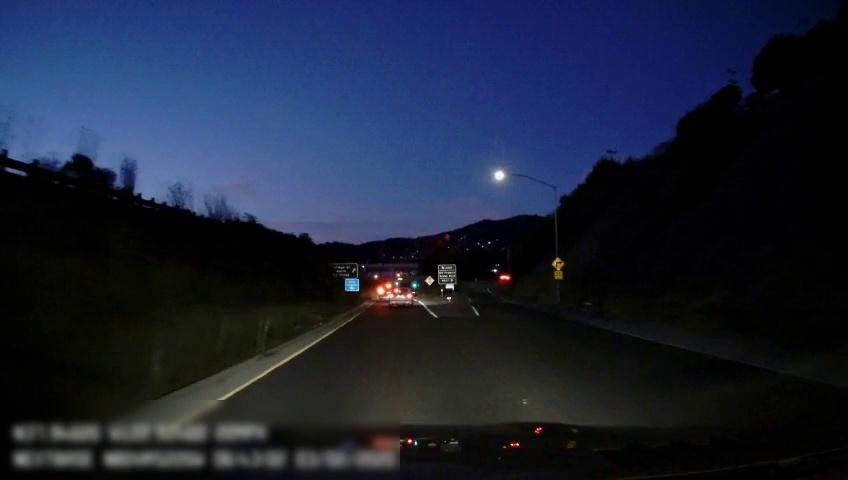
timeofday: Night
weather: Other
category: Drivable Space
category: Vehicles | Car
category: Vehicles | SUV
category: Lanes | Current Lane
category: Lanes | Alternate Lane
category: Lanes | Alternate Lane
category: Lanes | Alternate Lane
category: Traffic | Signs
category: Traffic | Signs
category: Traffic | Signs
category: Traffic | Signs
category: Traffic | Signs
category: Traffic | Signs